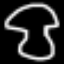
Label: mushroom